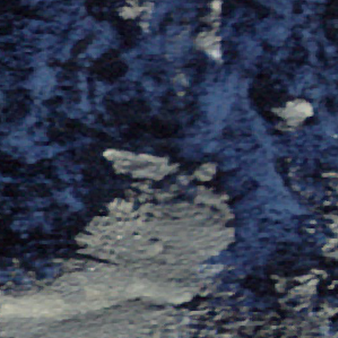
Label: other